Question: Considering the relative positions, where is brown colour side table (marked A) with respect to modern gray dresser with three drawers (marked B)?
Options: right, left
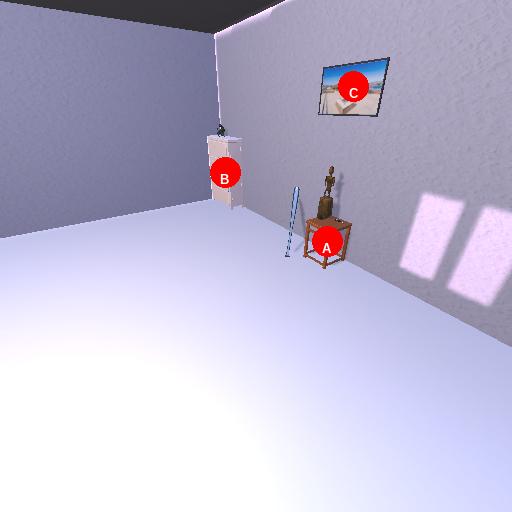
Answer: right